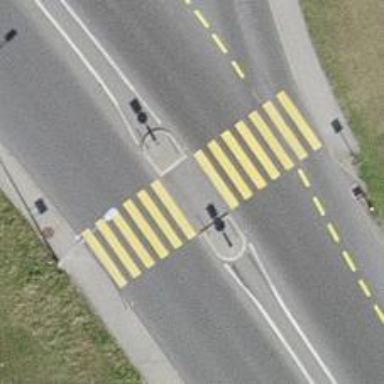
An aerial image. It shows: Uncontrolled zebra crossing with pedestrian island.